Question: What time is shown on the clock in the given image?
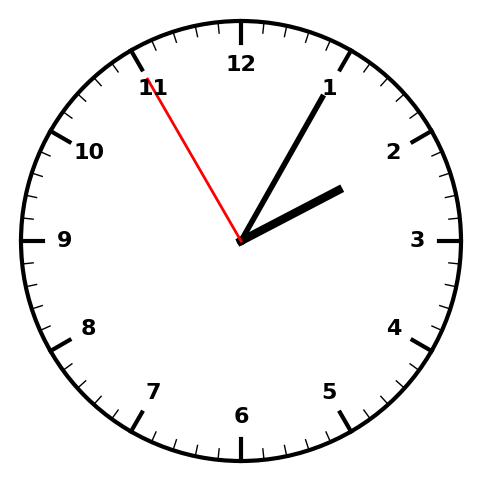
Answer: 02:04:55